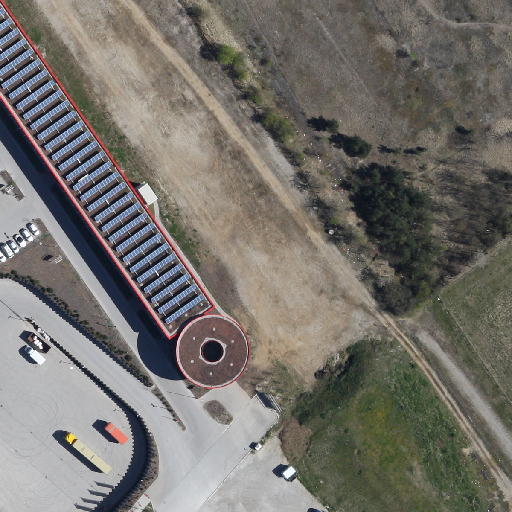
Referring expression: vehicle in the parking area